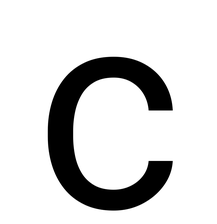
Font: Roboto_Regular